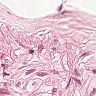
Metastatic tissue present: no